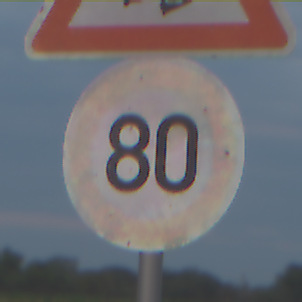
Verkehrszeichen: Geschwindigkeit80
Zusatzzeichen oben: AmphibienwanderungRechts
Umgebung: Outdoor, Nature
Tageszeit: SunriseSunset
Wetter: PartlyCloudy
Licht: Natural
Jahreszeit: NotSpecified
Kontrast: LowContrast